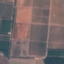
Land use / land cover class: PermanentCrop